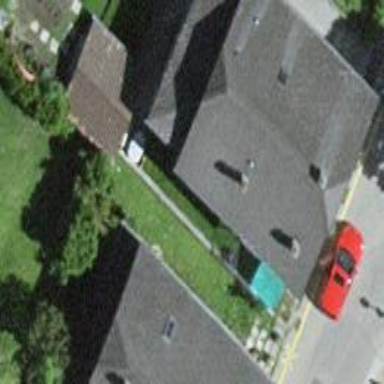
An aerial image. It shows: Simple and straightforward house.